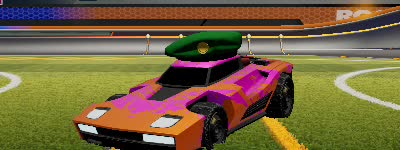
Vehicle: breakout